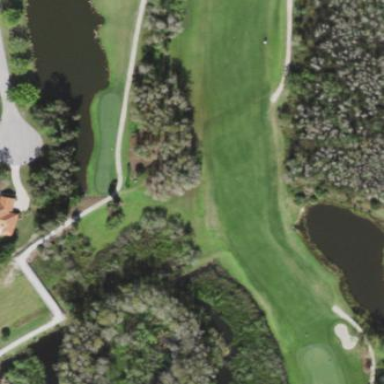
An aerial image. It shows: Golf fairway in the image.